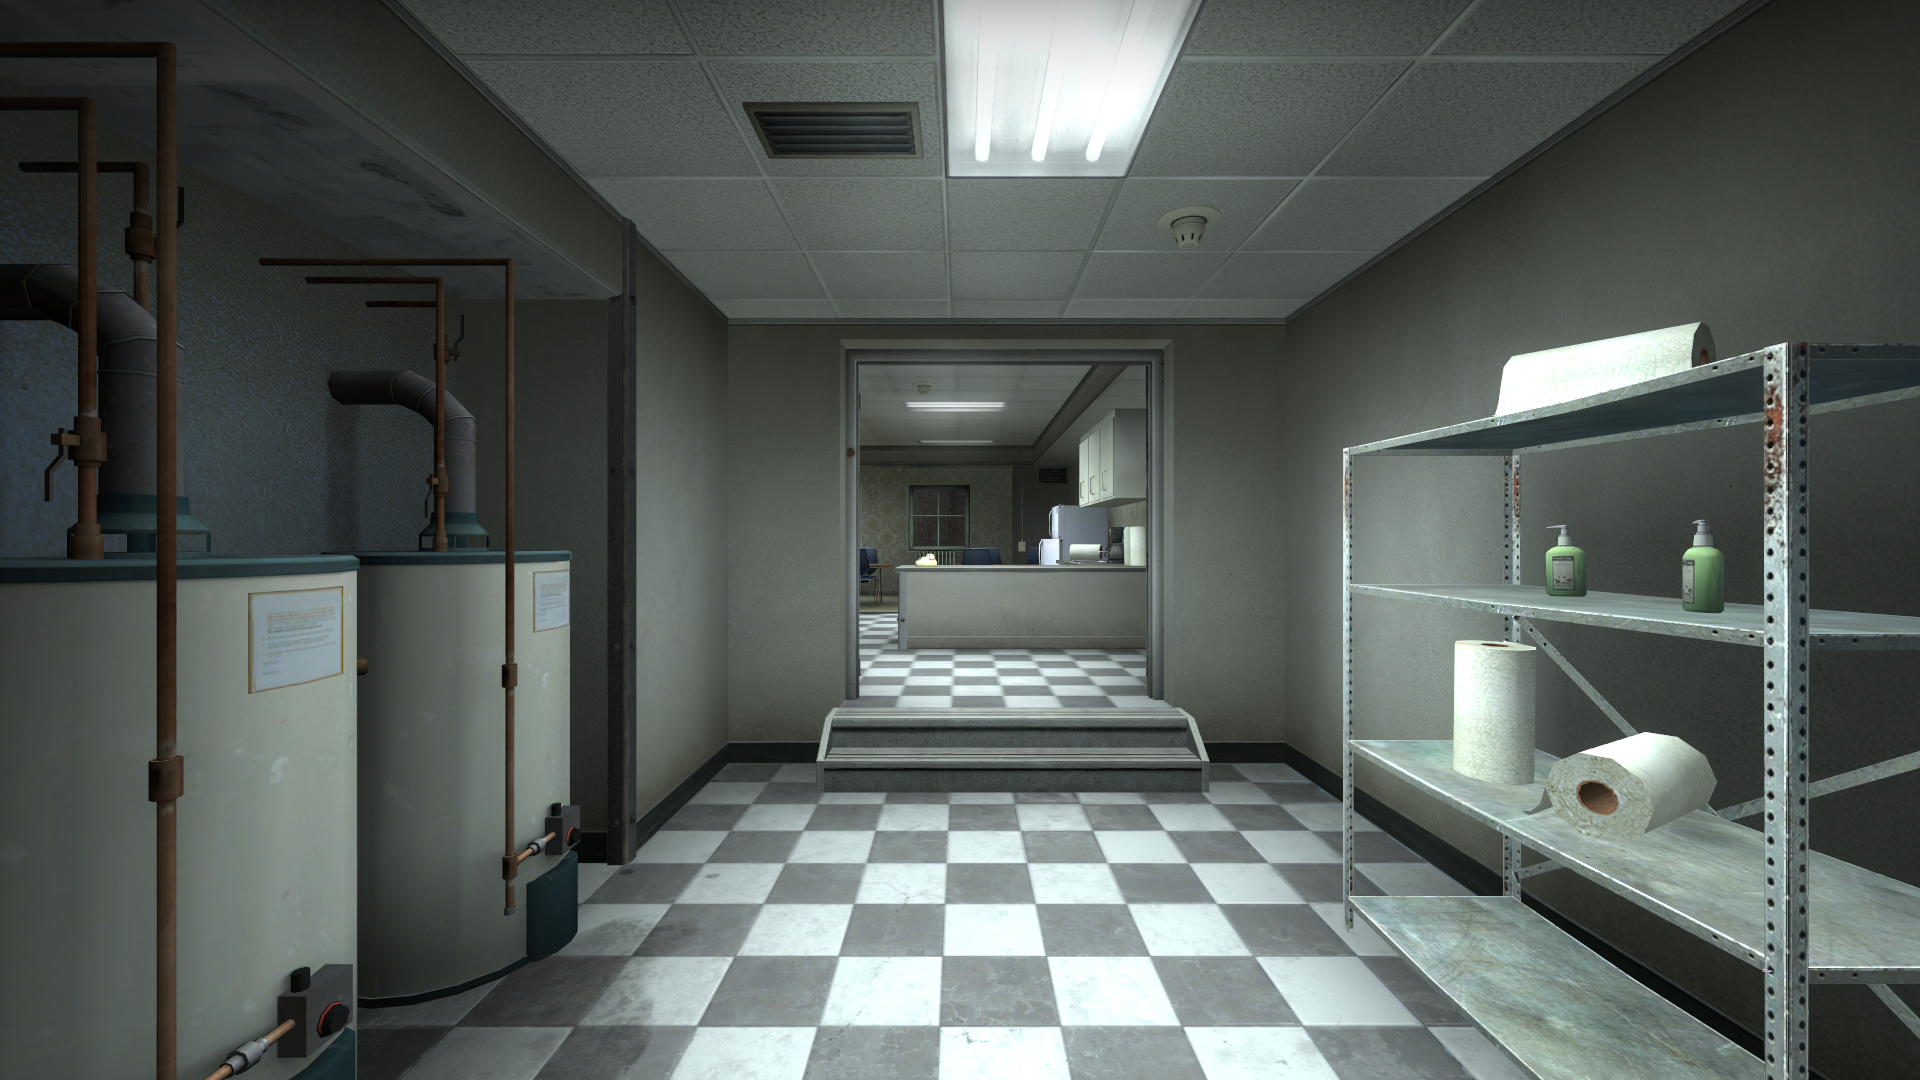
Map: de_train